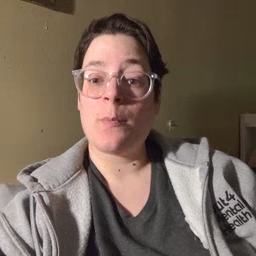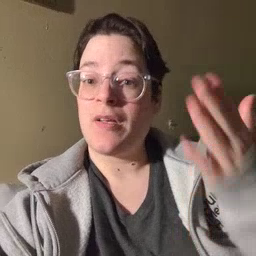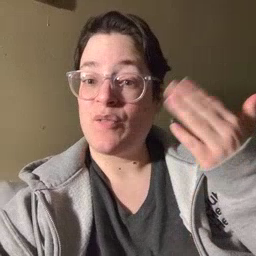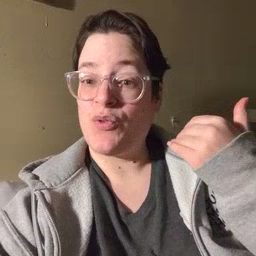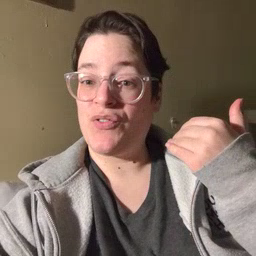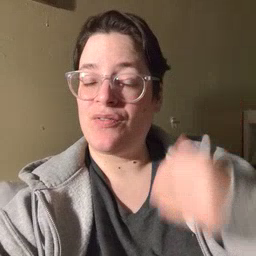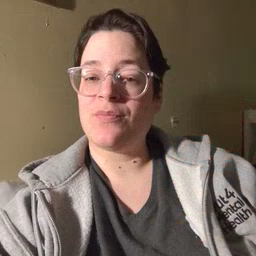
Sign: before